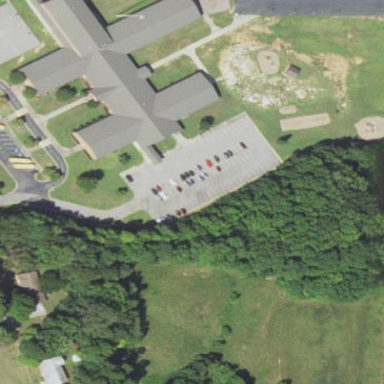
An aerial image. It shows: School.